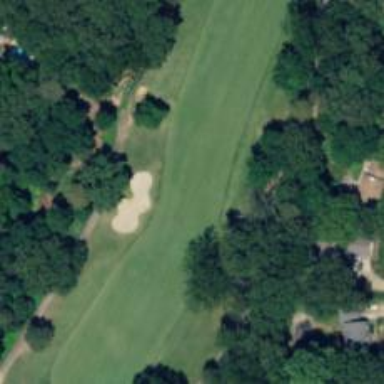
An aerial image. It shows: Golf hole.